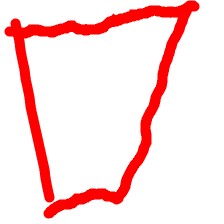
Shape: trapezoid